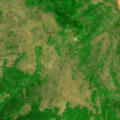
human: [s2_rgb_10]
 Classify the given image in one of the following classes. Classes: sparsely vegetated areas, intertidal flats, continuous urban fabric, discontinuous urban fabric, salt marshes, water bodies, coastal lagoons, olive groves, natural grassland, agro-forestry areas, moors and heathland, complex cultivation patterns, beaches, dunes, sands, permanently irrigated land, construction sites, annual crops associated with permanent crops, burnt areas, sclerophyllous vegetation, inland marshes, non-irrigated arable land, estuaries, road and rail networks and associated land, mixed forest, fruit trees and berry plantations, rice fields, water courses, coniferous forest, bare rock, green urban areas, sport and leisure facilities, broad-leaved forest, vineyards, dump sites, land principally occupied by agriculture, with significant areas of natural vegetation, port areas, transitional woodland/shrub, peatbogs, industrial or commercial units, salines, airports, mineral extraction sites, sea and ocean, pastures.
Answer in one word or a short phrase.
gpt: broad-leaved forest, natural grassland, transitional woodland/shrub